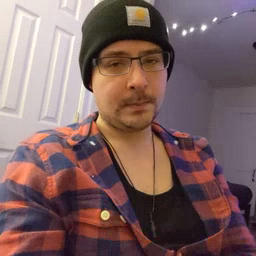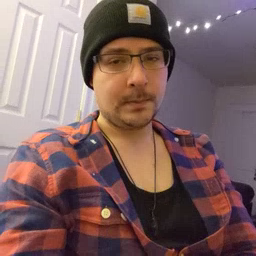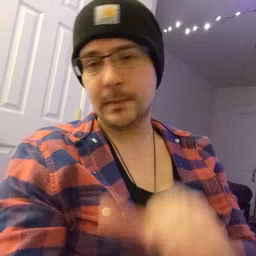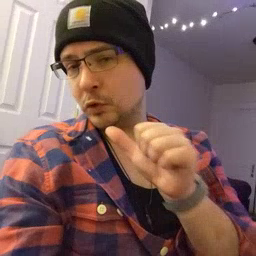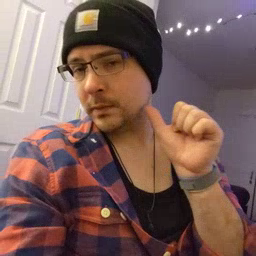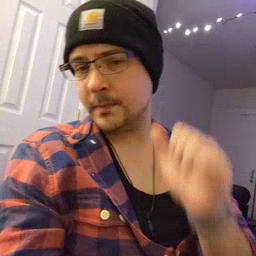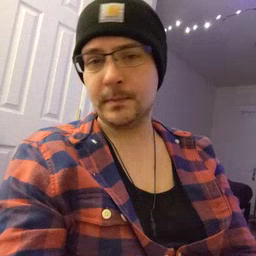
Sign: yesterday